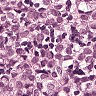
Metastatic tissue present: yes